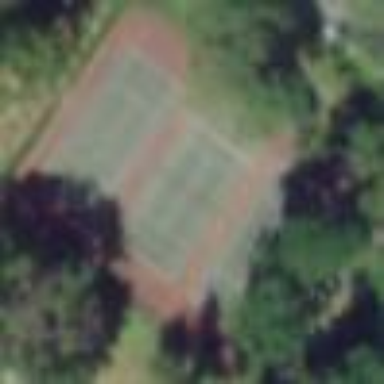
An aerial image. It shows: Tennis court on pitch.